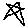
Label: star